Question: NOTE: I checked <URL> and it does not answer my question.
I got my DBAs to run an index I made on my Prod servers (they looked it over and approved it).
It sped up my queries just like I wanted. However, I started getting errors like this:
>
As a developer I have usually ignored these settings. And it has never mattered. (For 9+ years). Well, today it matters.
I went and looked at one of the sprocs that are failing and it has this before the create for the sproc:
'''
SET ANSI_NULLS ON
GO
SET QUOTED_IDENTIFIER ON
GO
'''
(Just adding the above code before my index create statements did not fix the problem.)
NOTE: Here is an example of what my indexes looked like:
'''
CREATE NONCLUSTERED INDEX [ix_ClientFilerTo0]
ON [ClientTable] ([Client])
INCLUDE ([ClientCol1],[ClientCol2],[ClientCol3] ... Many more columns)
WHERE Client = 0
CREATE NONCLUSTERED INDEX [IX_Client_Status]
ON [OrderTable] ([Client],[Status])
INCLUDE ([OrderCol1],[OrderCol2],[OrderCol3],[OrderCol4])
WHERE [Status] <= 7
GO
'''
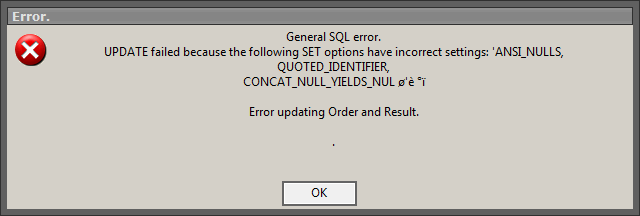
Answer: OK, from an application developer's point of view, here's what these settings do:
## QUOTED_IDENTIFIER
This setting controls how quotation marks '".."' are interpreted by the SQL compiler. When 'QUOTED_IDENTIFIER' is ON then quotes are treated like brackets ('[...]') and can be used to quote SQL object names like table names, column names, etc. When it is OFF (not recommended), then quotes are treated like apostrophes (''..'') and can be used to quote text strings in SQL commands.
## ANSI_NULLS
This setting controls what happens when you try to use any comparison operator other than 'IS' on NULL. When it is ON, these comparisons follow the standard which says that comparing to NULL always fails (because it isn't a value, it's a Flag) and returns 'FALSE'. When this setting is OFF (really recommended) you can sucessfully treat it like a value and use '=', '<>', etc. on it and get back TRUE as appropiate.
The proper way to handle this is to instead use the 'IS' ('ColumnValue IS NULL ..').
## CONCAT_NULL_YIELDS_NULL
This setting controls whether NULLs "Propogate" whn used in string expressions. When this setting is ON, it follows the standard and an expression like ''some string' + NULL ..' always returns NULL. Thus, in a series of string concatenations, one NULL can cause the whole expression to return NULL. Turning this OFF (also, not recommended) will cause the NULLs to be treated like empty strings instead, so ''some string' + NULL' just evaluates to ''some string''.
The proper way to handle this is with the COALESCE (or ISNULL) function: ''some string' + COALESCE(NULL, '') ..'.